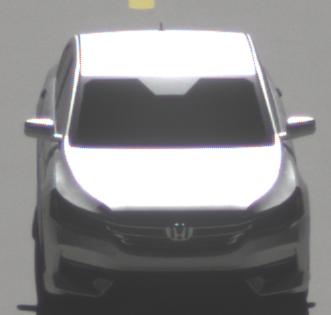
Make: Honda
Model: Accord Hybrid
Detailed model: 9. Generation
Model produced from: 2015
Model produced until: 2019
Doors: 4
Color: white
Road condition: dry road
Daytime: midday
Contrast: high contrast